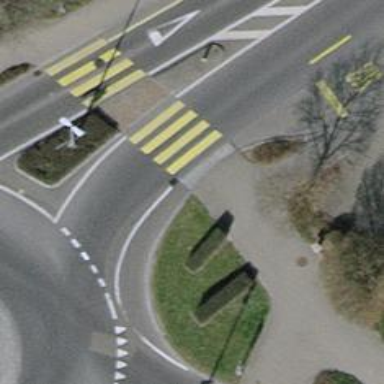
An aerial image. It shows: Marked zebra crossing with island.